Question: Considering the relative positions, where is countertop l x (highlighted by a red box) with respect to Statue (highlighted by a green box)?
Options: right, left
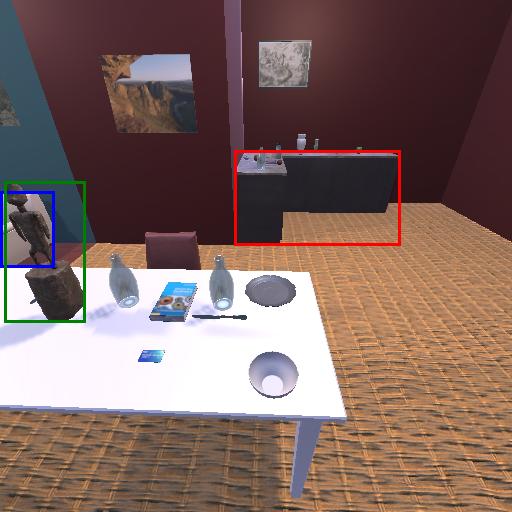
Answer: right